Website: walmart
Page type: billing-address
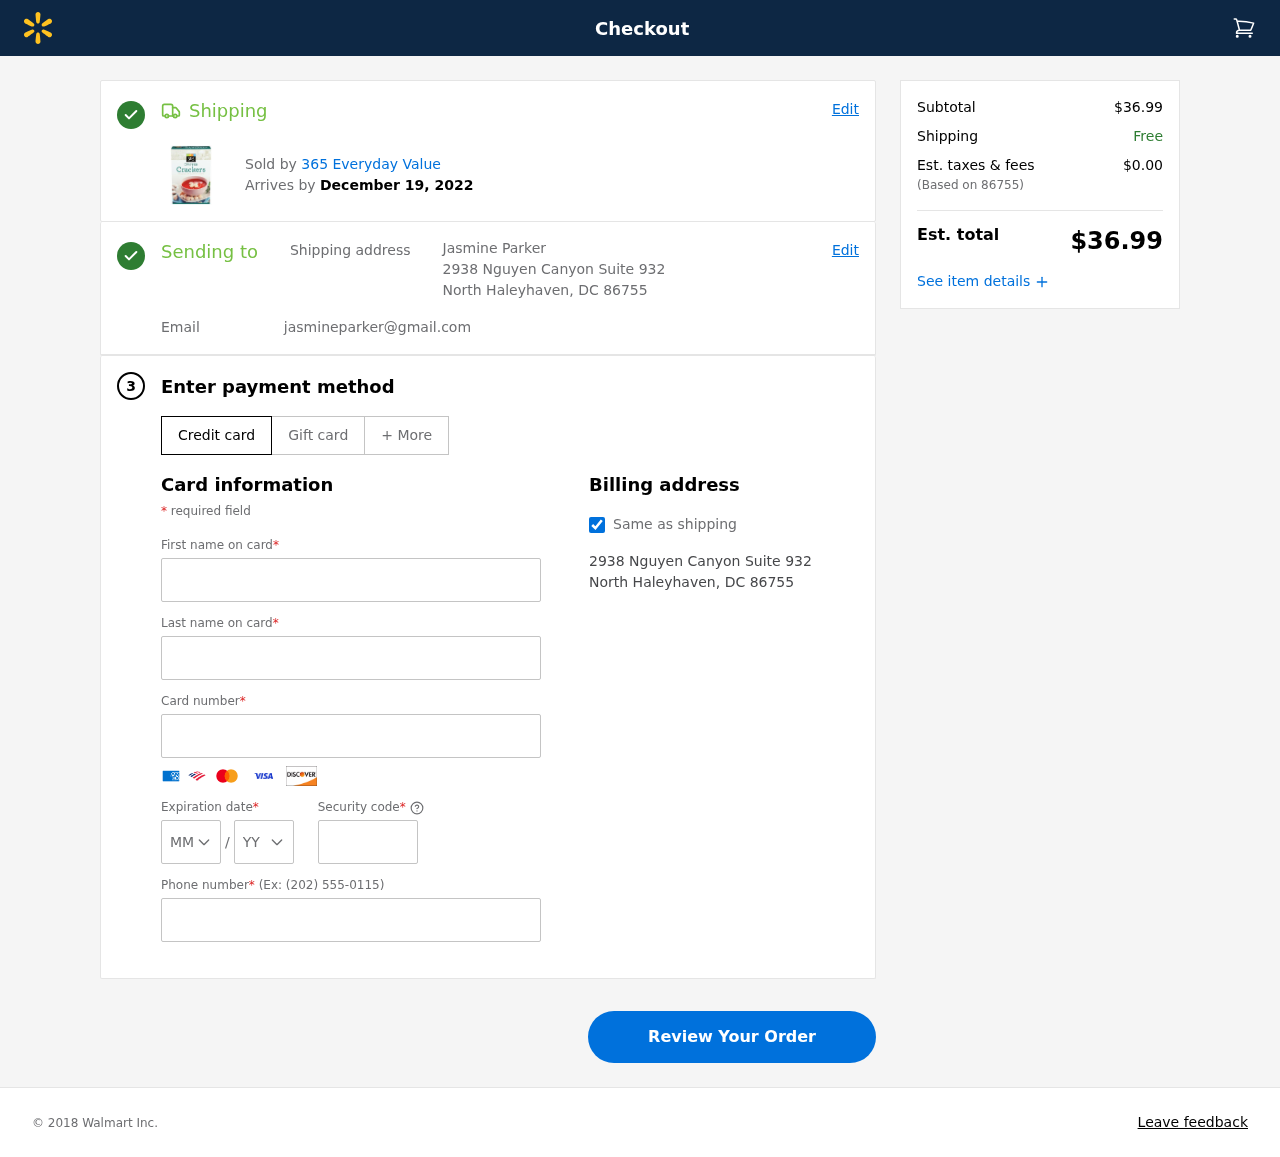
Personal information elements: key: PII_CARD_CVV
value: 022
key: PII_CARD_EXPIRY_MONTH
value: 12
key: PII_CARD_EXPIRY_YEAR
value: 30
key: PII_CARD_NUMBER
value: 2357 6147 6657 1643
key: PII_CITY_STATE_ZIP
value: North Haleyhaven, DC 86755
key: PII_EMAIL
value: jasmineparker@gmail.com
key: PII_FIRSTNAME
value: Jasmine
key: PII_FULLNAME
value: Jasmine Parker
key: PII_LASTNAME
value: Parker
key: PII_PHONE
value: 4634242866
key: PII_POSTCODE
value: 86755
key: PII_STREET
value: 2938 Nguyen Canyon Suite 932
Product elements: key: PRODUCT1_BRAND
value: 365 Everyday Value
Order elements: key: ORDER_DELIVERY_DATE
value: December 19, 2022
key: ORDER_SUBTOTAL
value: $36.99
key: ORDER_TAX
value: $0.00
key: ORDER_TOTAL
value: $36.99